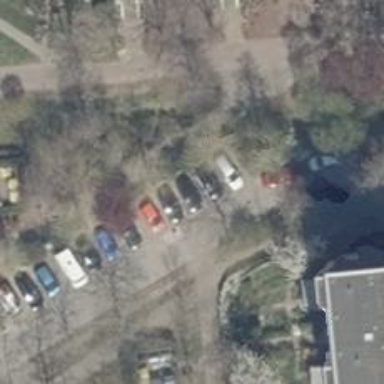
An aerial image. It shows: Parking space.